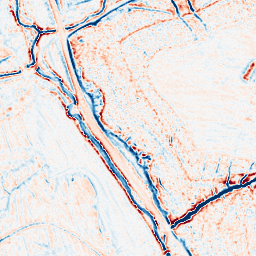
Category: edge_preserving
Decomposition family: bilateral
Decomposition parameters: d: 9
sigma_color: 150
sigma_space: 50
Upsampling method: bilinear
Upsampling parameters: scale: 4
Upsampling scale: 4